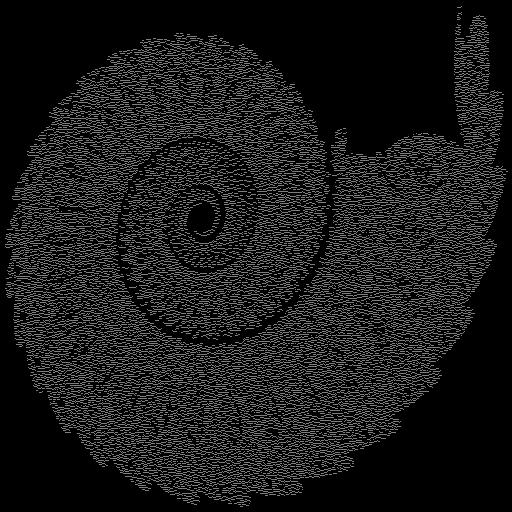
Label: ammonite